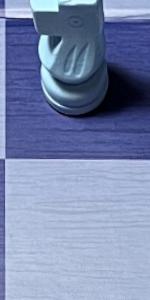
Label: Empty